Field crop: maize
Growth stage: 1
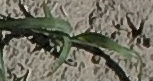
Species: sorghum